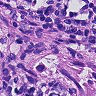
Metastatic tissue present: yes